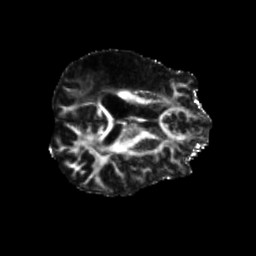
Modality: FA
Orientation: axial
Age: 43
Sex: male
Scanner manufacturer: siemens
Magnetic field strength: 3 T
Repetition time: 5.25 s
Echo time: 0.08 s